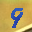
Label: 9